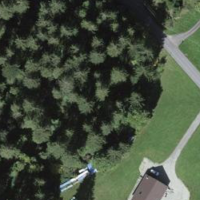
EUNIS habitat code: 44
Species observed at this site:
Phylloscopus collybita
Corvus corone
Periparus ater
Milvus milvus
Certhia familiaris
Regulus regulus
Fringilla coelebs
Regulus ignicapilla
Buteo buteo
Sylvia atricapilla
Turdus merula